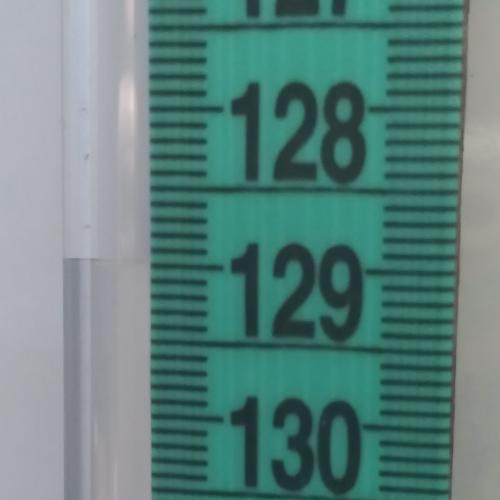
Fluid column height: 129.0 cm